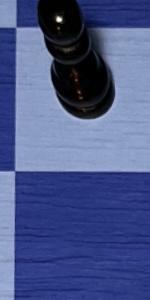
Label: Empty